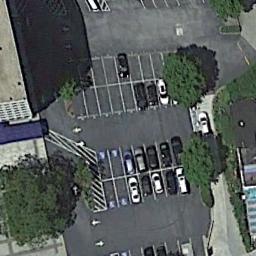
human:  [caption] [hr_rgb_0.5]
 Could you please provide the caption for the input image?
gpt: Many cars of different styles are on the parking lot .

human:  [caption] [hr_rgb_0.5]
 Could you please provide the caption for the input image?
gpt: The parking lot is next to some buildings and trees .

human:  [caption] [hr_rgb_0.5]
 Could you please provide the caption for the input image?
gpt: Six rows of cars were parked in the parking lot .

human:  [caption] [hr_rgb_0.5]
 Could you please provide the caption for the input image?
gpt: The parking lot has some parked cars and some trees are next to the parking lot .

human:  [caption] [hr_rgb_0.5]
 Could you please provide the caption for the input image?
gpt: There are some green trees beside the parking lot .